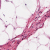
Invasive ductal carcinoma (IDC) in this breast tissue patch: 0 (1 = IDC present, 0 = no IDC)